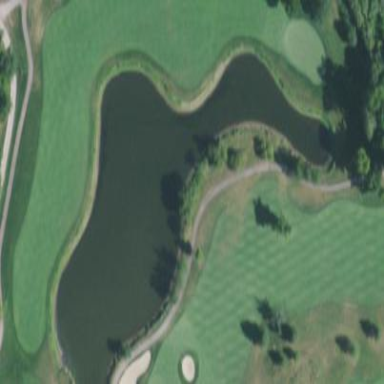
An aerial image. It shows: Scenic view of water hazard on golf course. The natural water feature adds beauty to the landscape.